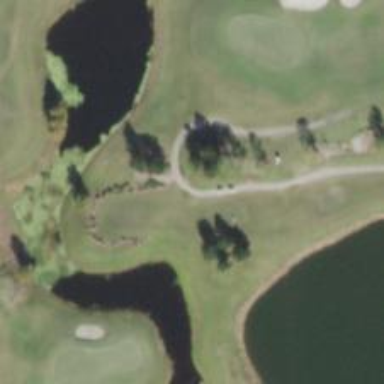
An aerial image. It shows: Golf cartpath that is also road path.